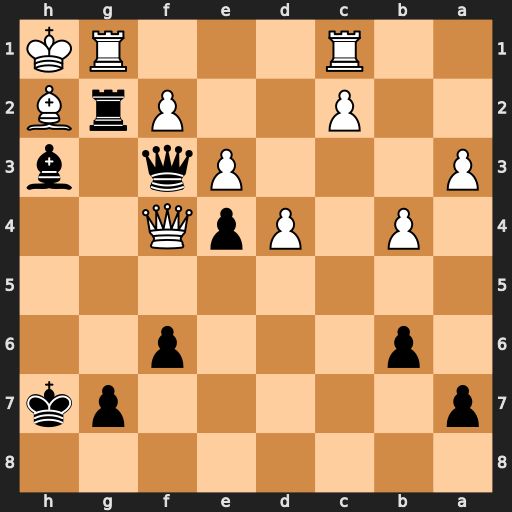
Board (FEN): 8/p5pk/1p3p2/8/1P1PpQ2/P3Pq1b/2P2PrB/2R3RK
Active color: b
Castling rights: -
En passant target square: -
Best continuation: Rxg1+ Kxg1 Qg2#